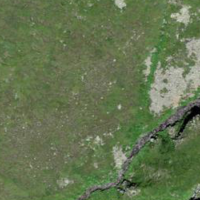
EUNIS habitat code: 31
Species observed at this site:
Lyrurus tetrix
Corvus corax